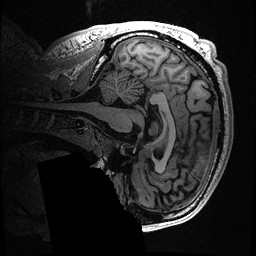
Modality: T1w
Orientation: sagittal
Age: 29
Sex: male
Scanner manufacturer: ge
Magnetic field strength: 3 T
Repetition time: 0.006952 s
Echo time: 0.00292 s